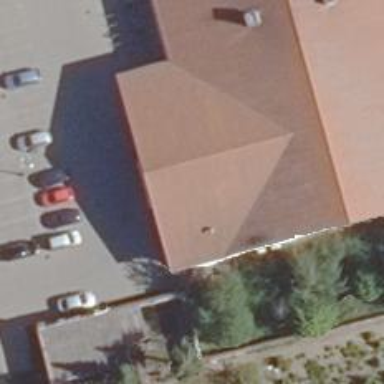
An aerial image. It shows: Bakery.